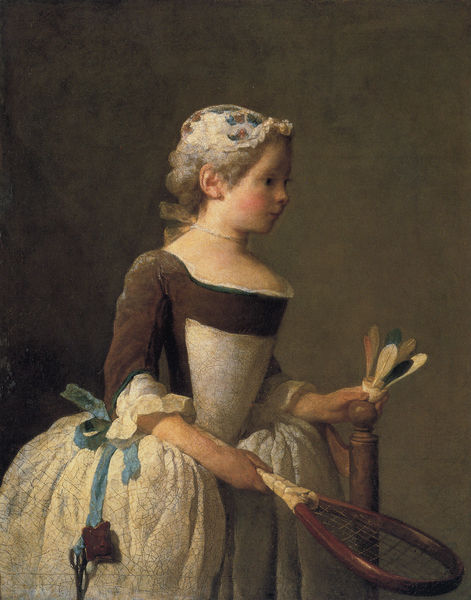
Titel: La fillette au volant, Ein kleines Mädchen mit Federball
Künstler: Jean-Baptiste Siméon Chardin
Standort: Paris
Institution: Privatsammlung
Schlagwörter: blau, dunkel, feder, gemälde, hand, kopf, schatten, weiß, mädchen, ausschnitt, blume, braun, brust, busen, frau, frisur, haar, hell, hintergrund, holz, hut, kleid, licht, nase, ohr, ohrring, profil, schmuck, stuhl, blick, blüten, dame, rot, ball, fächer, haube, malerei, rock, schleife, alt, jung, kappe, wand, arm, arme, augen, band, falten, federn, gesicht, inkarnat, mensch, spitze, stehen, ärmel, bildnis, hals, hände, portrait, porträt, öl, corot, gewand, kind, lippen, locken, perlen, rokoko, rouge, hellblau, kopfbedeckung, schürze, taille, wangen, lehne, halsband, mieder, kette, spielen, zopf, sport, brun, france, marron, noeud, spielerin, stuhllehne, bett, geländer, rüschen, dekolleté, halskette, make up, masche, pfosten, spiel, schere, blanc, portait, chapeau, kugel, manschetten, chardin, häubchen, gesciht, knauf, bettpfosten, racket, schläger, tennis, tennisschläger, portät, blanche, chaise, korsett, schlüssel, cheveux, peinture, sein, netz, main, aufschlag, reifrock, robe, pfeile, stupsnase, bleu, kinderspiel, gescht, coiffe, collier, enfant, fille, costume, huile, dienstbotin, tehen, all, badminton, bande, battant, bleue, brune, clé, federball, federballschläger, federballspiel, genre, gerötet, jeu, schnürbrust, sportlerin, volant, fillette, jeune, plume, coiffure, infante, bonnet, fond, corset, noblesse, tablier, regard, seins, naser, raquette, plumes, ruban, bauschrock, raquettes, pelote, petite, jeux, mädcjen, 19ème, action, petite fille, rubn, colant, innocente, haise, joie, contente, badmington, ruban\, gamine, charlotte, froufrou, demoiselle, ruban bleu, 18ème